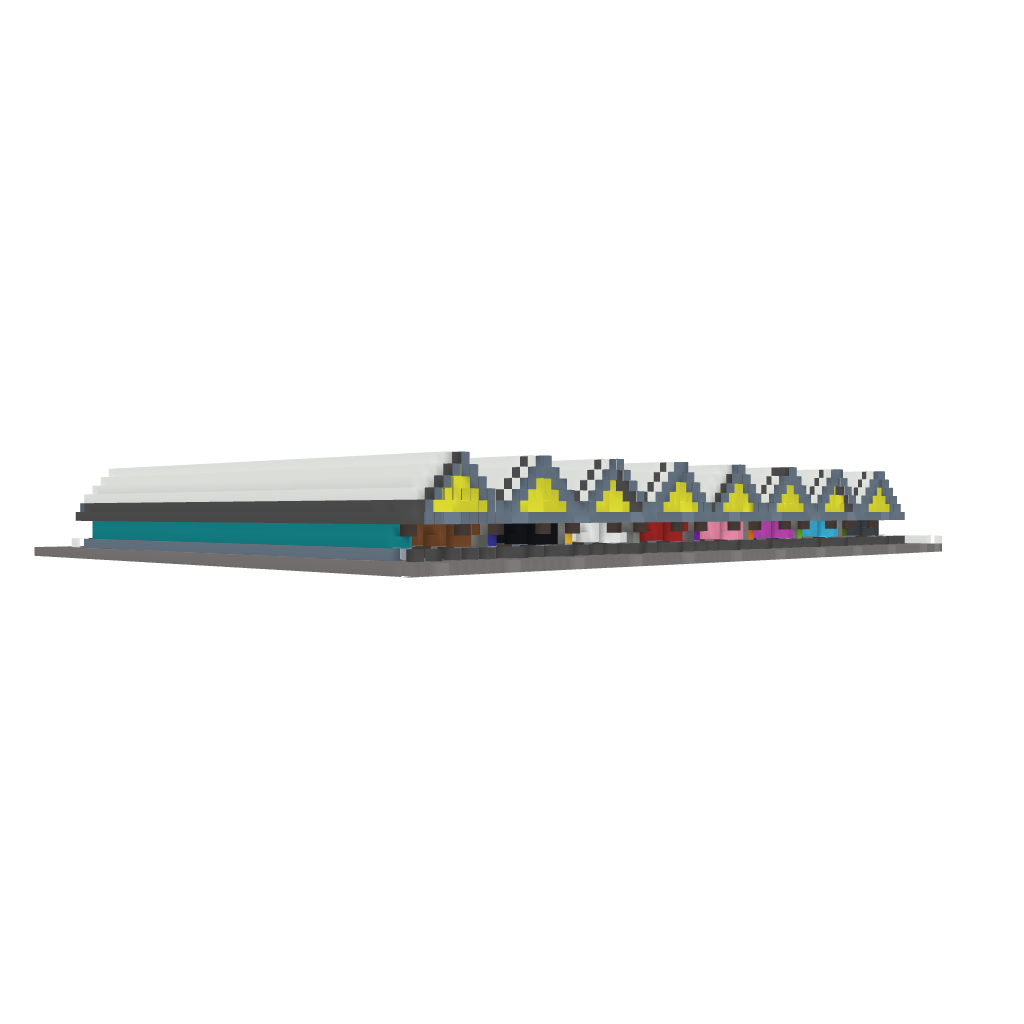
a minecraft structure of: The MCShowroom - Clay and Wool Division